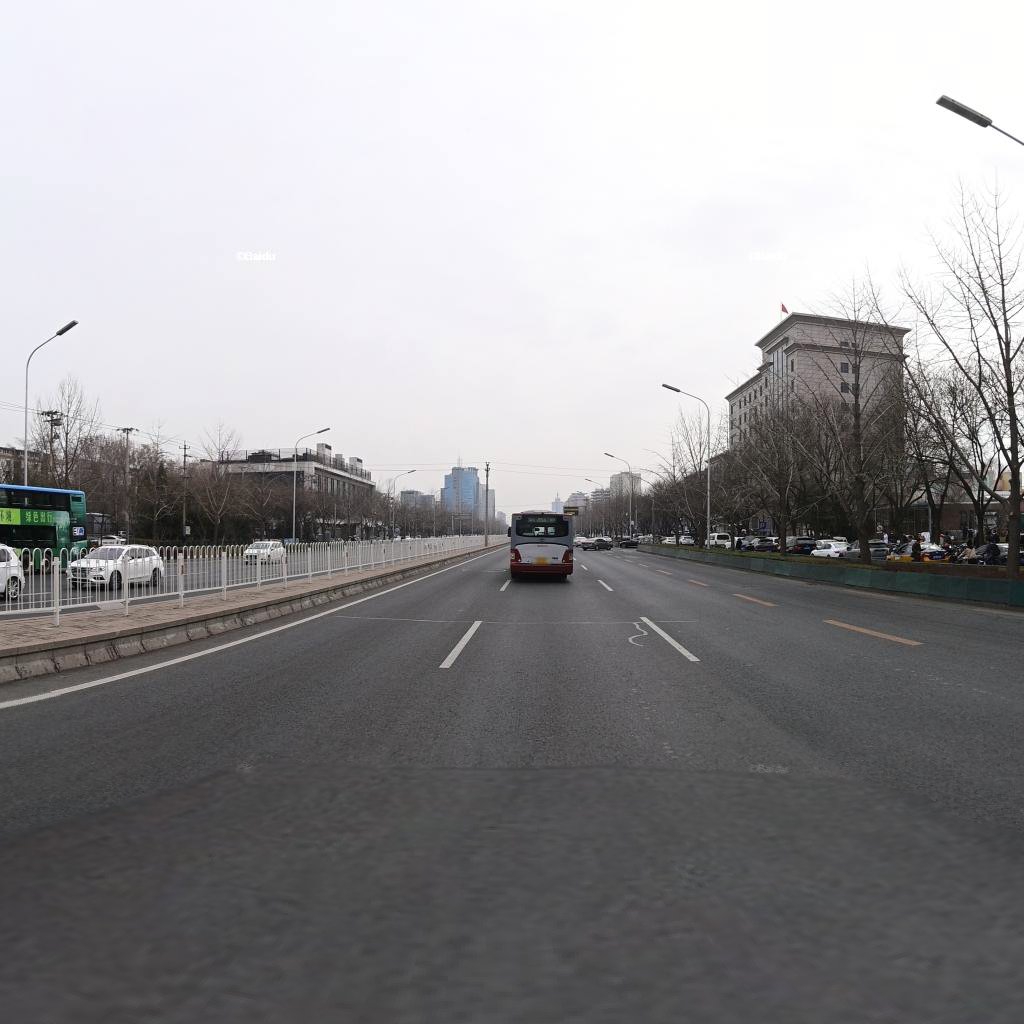
Region: Haidian
Road damage annotations: transverse patch, longitudinal patch